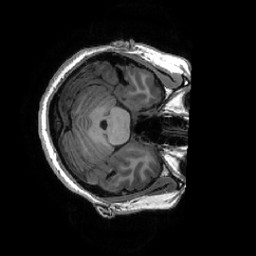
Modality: T1w
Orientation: axial
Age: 30
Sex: female
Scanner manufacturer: ge
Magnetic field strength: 3 T
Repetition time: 0.0073 s
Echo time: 0.003 s